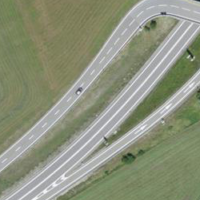
EUNIS habitat code: 57
Species observed at this site:
Plantago media